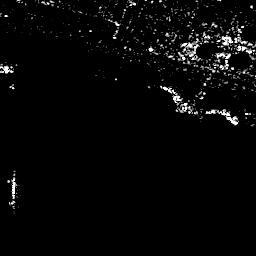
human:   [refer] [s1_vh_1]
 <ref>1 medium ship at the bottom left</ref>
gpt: <box>[[1, 67, 9, 80, 0]]</box>